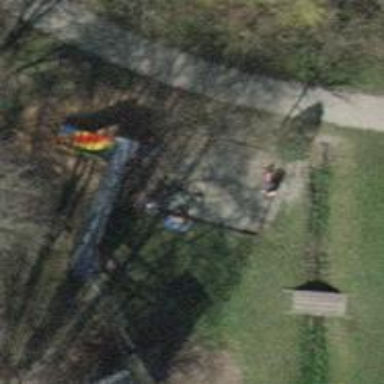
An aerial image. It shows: Playground area for leisure land.